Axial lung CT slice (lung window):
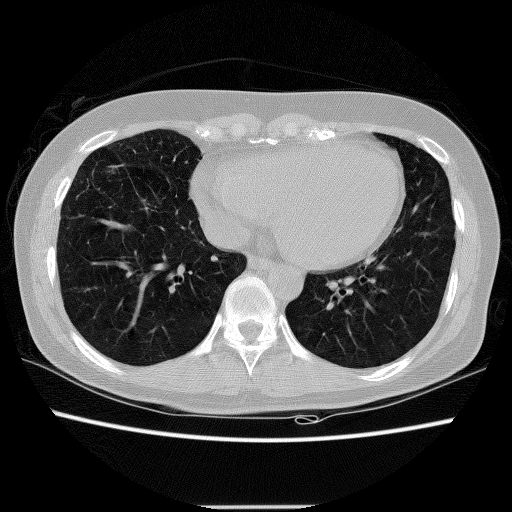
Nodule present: no